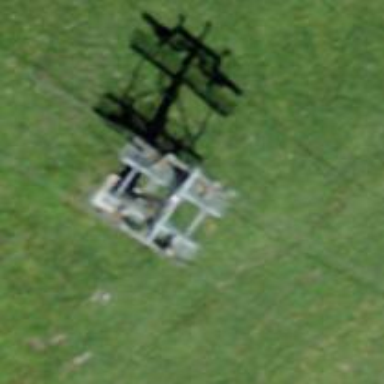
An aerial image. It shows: Pylon used for aerialway.